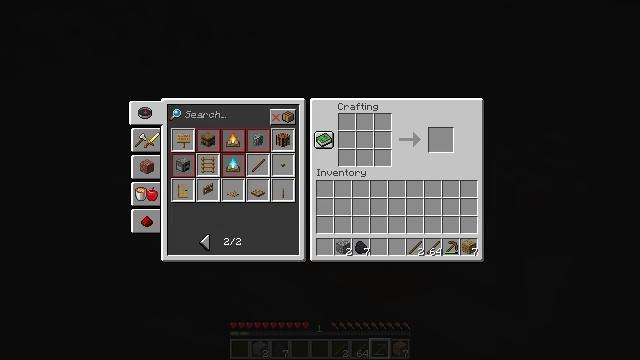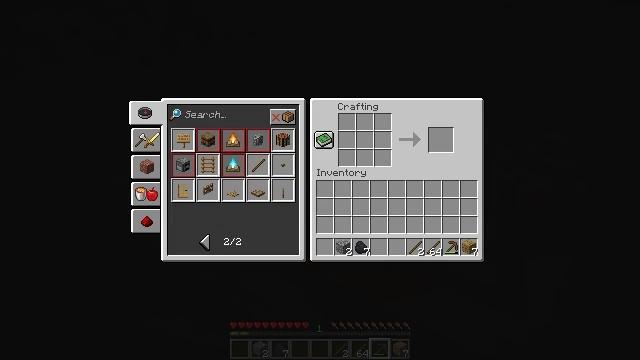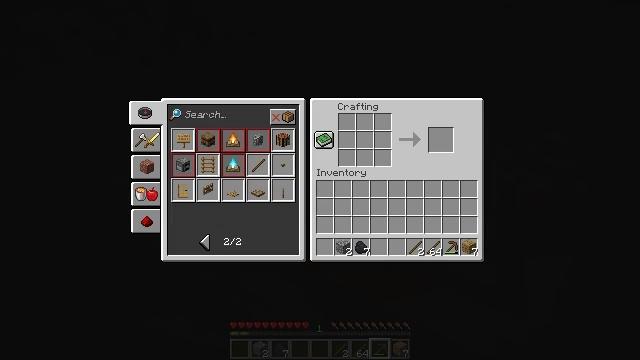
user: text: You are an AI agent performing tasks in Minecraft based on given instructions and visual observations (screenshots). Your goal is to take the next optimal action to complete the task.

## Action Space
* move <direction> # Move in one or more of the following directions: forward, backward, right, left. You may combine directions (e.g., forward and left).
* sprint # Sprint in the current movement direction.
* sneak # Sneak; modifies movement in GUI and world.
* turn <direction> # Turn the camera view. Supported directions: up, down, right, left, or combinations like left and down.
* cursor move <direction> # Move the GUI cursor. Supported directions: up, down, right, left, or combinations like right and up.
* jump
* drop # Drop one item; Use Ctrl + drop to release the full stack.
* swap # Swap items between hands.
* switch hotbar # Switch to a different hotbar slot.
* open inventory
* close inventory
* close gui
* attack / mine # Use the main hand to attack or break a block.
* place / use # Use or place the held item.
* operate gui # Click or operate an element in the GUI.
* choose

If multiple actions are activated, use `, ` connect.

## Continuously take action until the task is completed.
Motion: motion action
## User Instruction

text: Open the crafting table to create a lever.
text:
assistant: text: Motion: no_op
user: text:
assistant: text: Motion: no_op
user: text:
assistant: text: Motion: no_op
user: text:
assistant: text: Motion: no_op
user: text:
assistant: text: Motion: no_op
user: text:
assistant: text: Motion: no_op
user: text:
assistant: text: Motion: no_op
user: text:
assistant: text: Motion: no_op
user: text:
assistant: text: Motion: no_op
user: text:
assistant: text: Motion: no_op
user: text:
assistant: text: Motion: no_op
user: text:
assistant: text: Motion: no_op
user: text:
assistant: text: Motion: no_op
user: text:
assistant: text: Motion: no_op
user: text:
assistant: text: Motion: no_op
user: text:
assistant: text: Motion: no_op
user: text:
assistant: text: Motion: no_op
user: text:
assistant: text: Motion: no_op
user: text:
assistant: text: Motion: no_op
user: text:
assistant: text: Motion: no_op
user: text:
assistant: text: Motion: no_op
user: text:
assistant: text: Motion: no_op
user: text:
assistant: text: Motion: no_op
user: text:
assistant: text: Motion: no_op
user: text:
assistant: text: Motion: no_op
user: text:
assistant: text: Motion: no_op
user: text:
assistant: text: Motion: no_op
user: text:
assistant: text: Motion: no_op
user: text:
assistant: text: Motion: no_op
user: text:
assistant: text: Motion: no_op